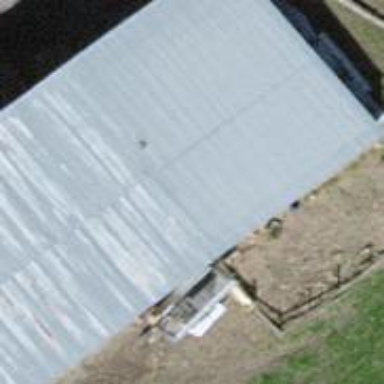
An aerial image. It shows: Shed.